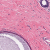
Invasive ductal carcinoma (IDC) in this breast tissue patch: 0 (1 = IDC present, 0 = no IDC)